Aerial crown-view tile of a tropical tree (Barro Colorado Island, Panama), acquired 20240716:
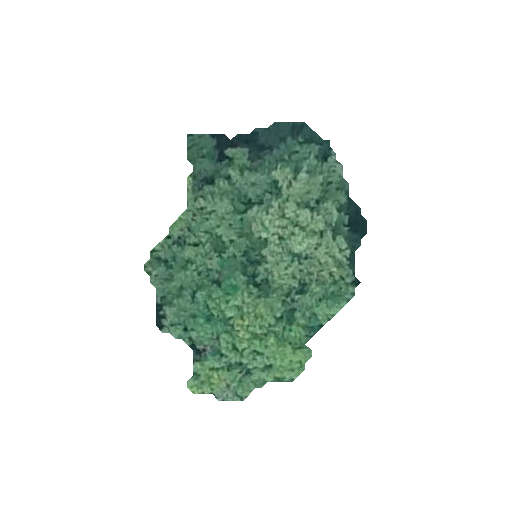
Species: Trichilia tuberculata
GBIF accepted scientific name: Trichilia tuberculata
Crown area: 65.871 m²